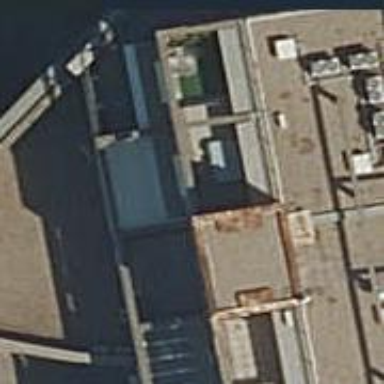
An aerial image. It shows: Office building.